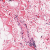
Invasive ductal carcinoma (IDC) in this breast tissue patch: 0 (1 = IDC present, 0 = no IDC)